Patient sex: M
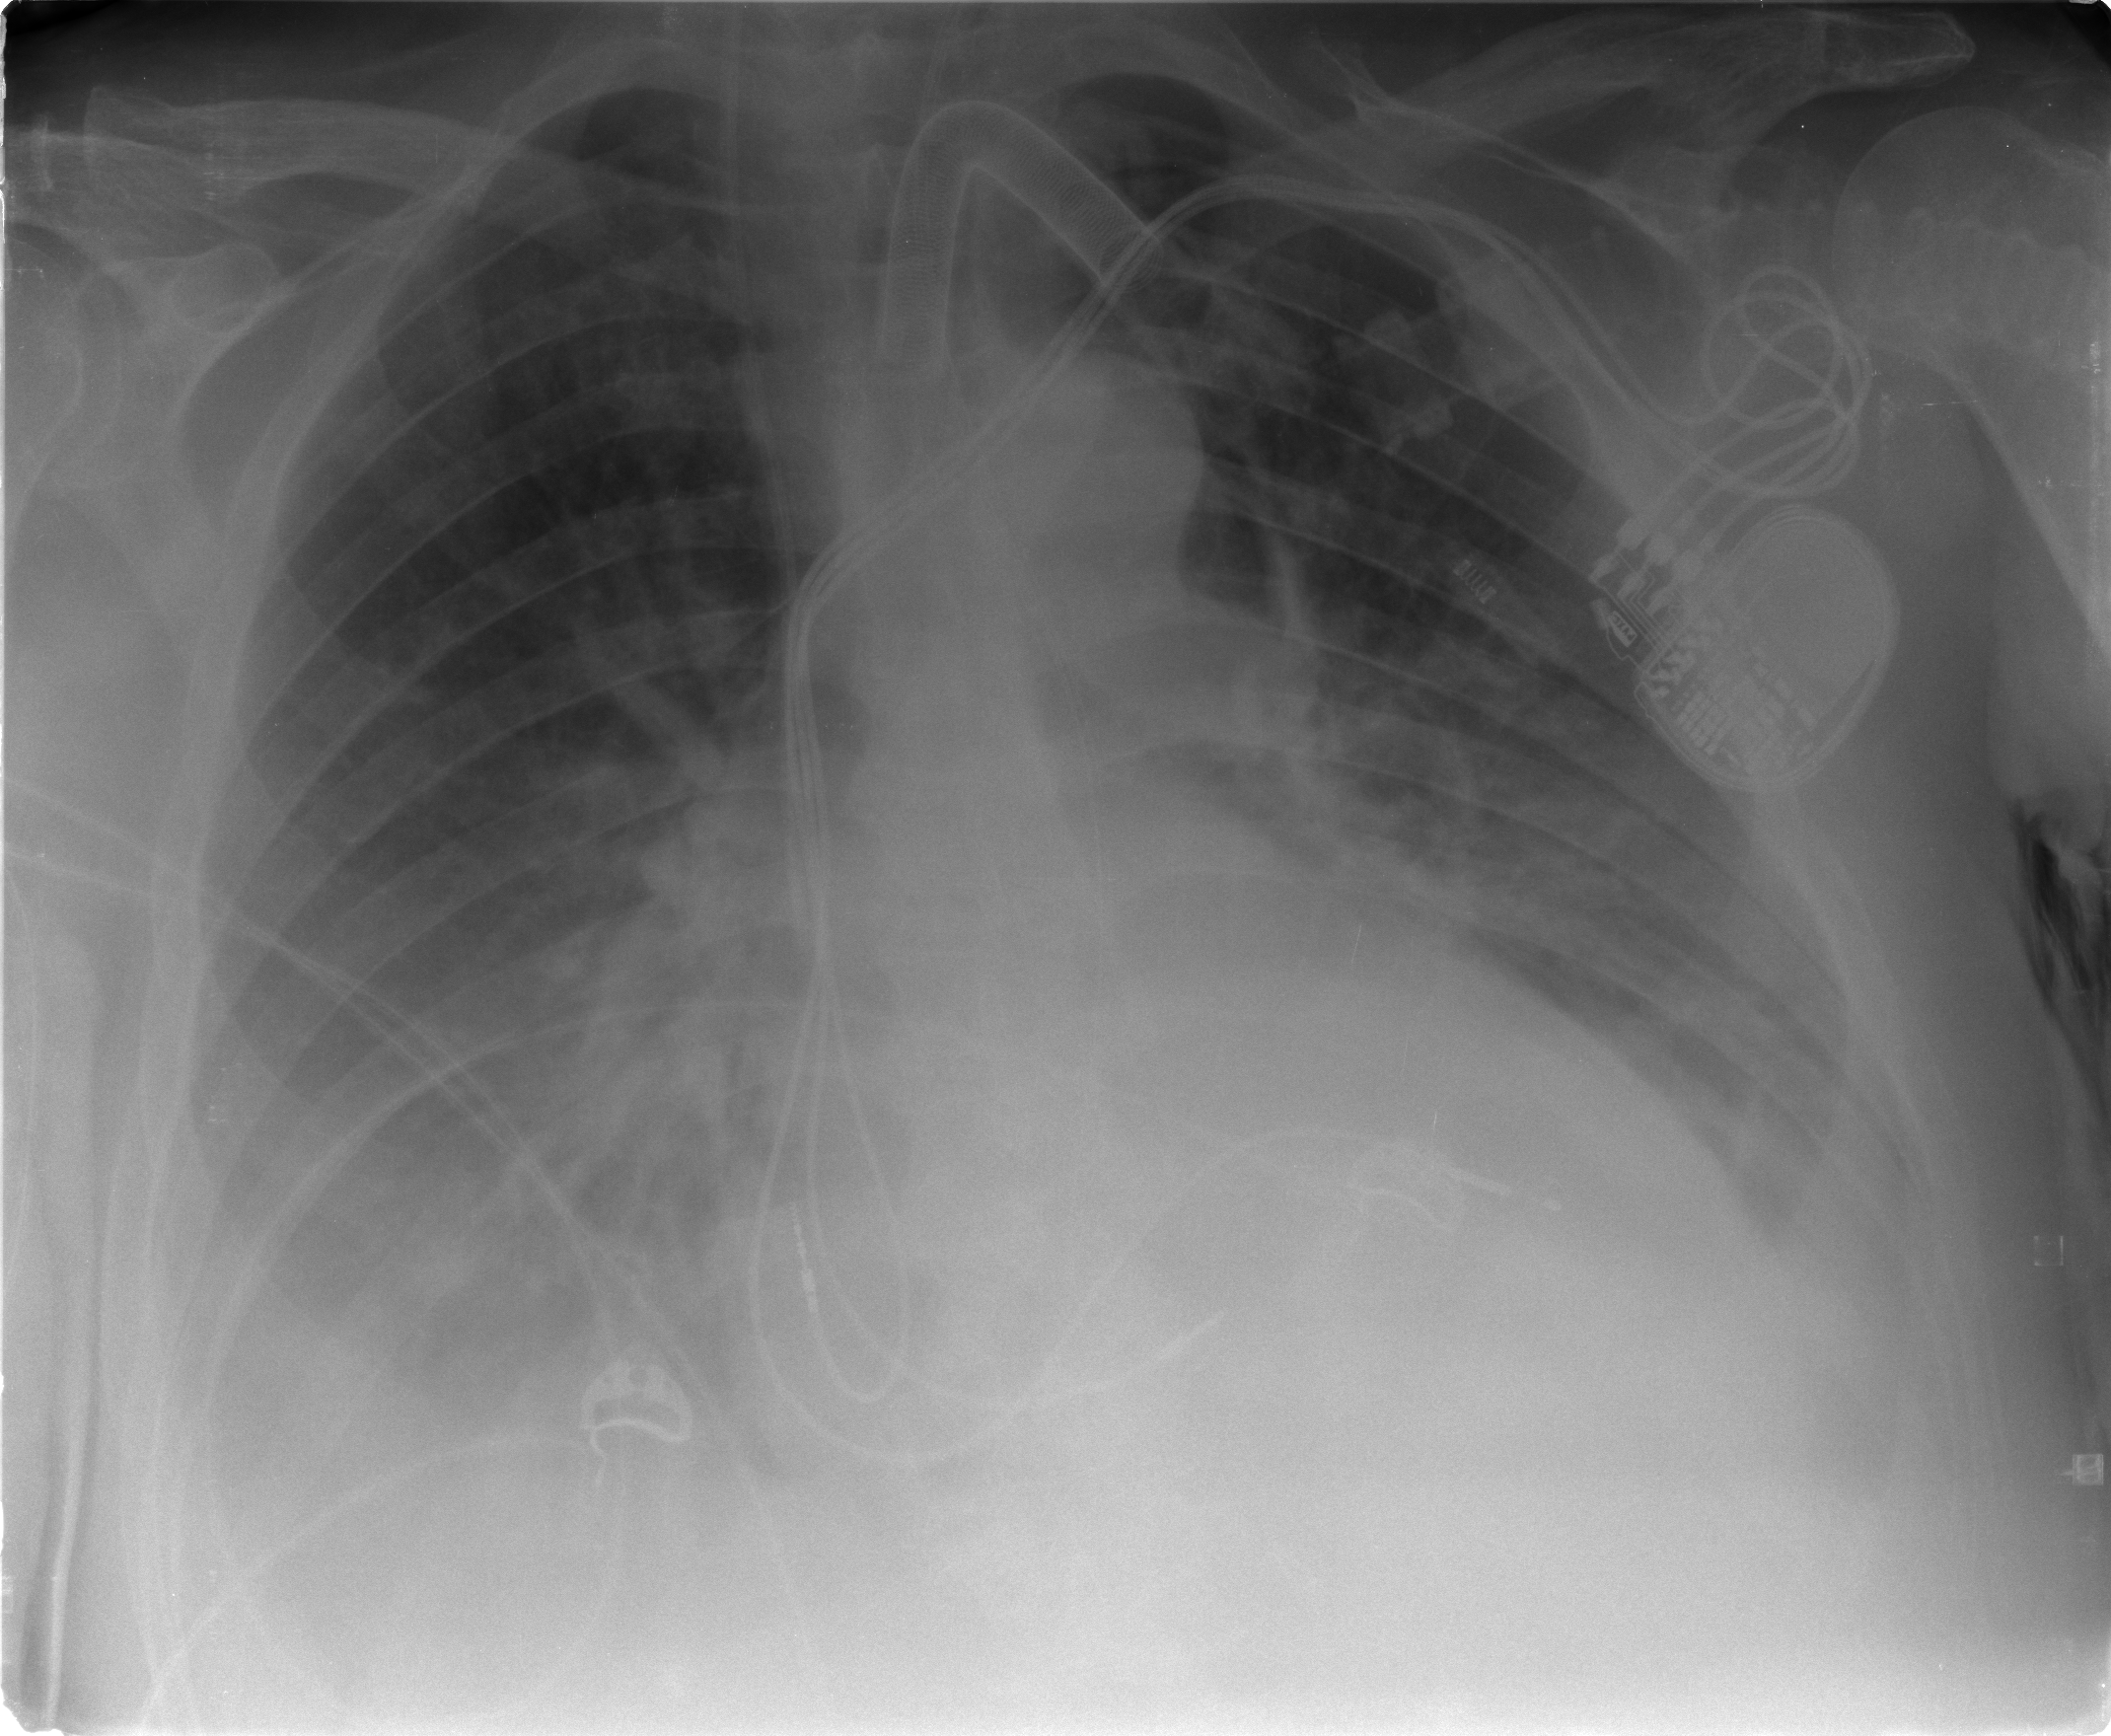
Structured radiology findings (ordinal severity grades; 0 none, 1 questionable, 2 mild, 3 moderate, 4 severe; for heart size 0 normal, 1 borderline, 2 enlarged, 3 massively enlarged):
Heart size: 2
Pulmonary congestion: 2
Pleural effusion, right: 3
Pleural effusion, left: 3
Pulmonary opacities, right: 0
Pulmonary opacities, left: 0
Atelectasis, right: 2
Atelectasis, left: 2